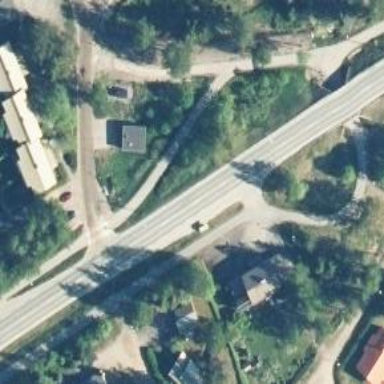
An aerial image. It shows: Asphalt cycleway.